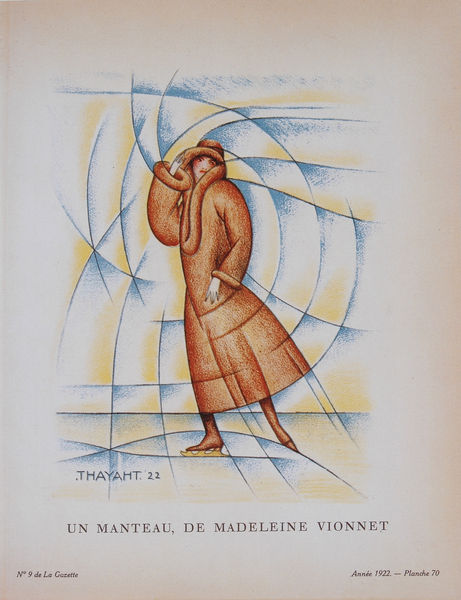
Titel: Ein Mantel, von Madeleine Vionnet
Künstler: Thayaht
Institution: unbekannt
Schlagwörter: blau, mann, braun, frau, hut, weiss, mode, pelz, wind, figur, mantel, pose, bühne, schön, kreis, schrift, modell, russland, warm, winter, model, kreise, plakat, konstruktivismus, laufsteg, haute couture, mangel